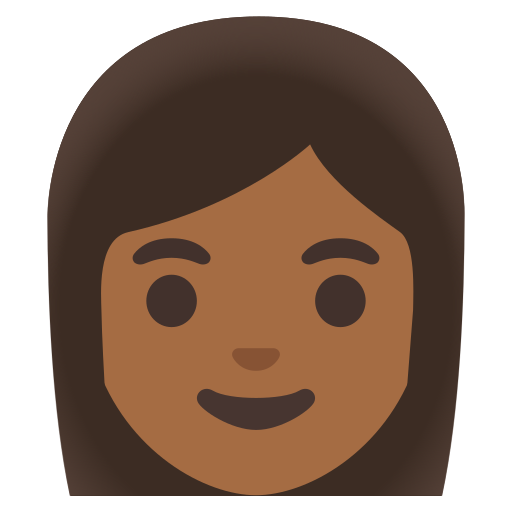
Emoji: 👩🏾